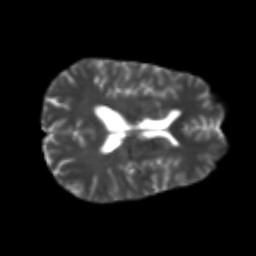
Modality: T2w
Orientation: axial
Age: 26
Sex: male
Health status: healthy
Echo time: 0.074 s